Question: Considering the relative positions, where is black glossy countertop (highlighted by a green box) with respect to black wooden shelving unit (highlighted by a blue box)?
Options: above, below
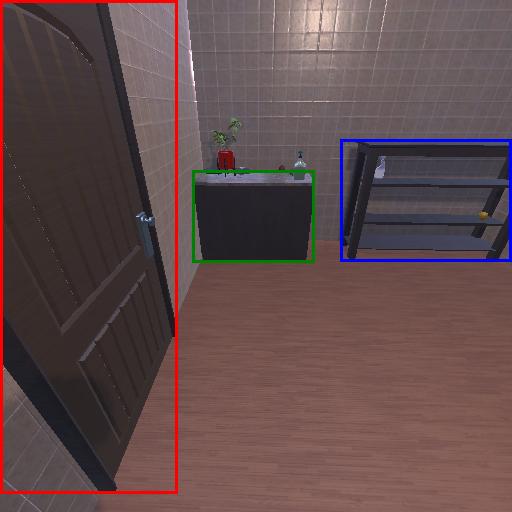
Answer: above